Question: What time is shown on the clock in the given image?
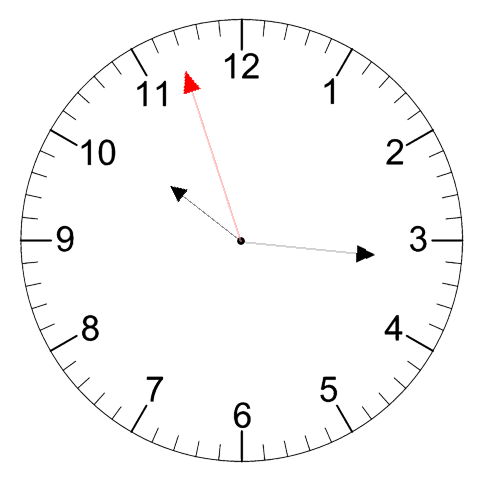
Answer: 10:15:57